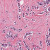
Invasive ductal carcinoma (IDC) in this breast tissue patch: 1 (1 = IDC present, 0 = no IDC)